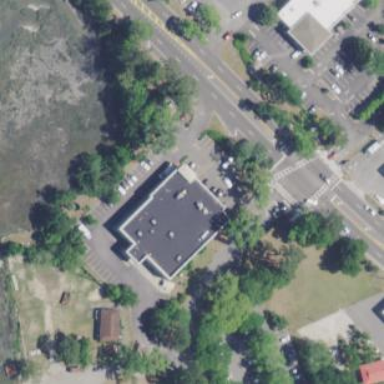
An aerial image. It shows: Pharmacy building providing healthcare services.